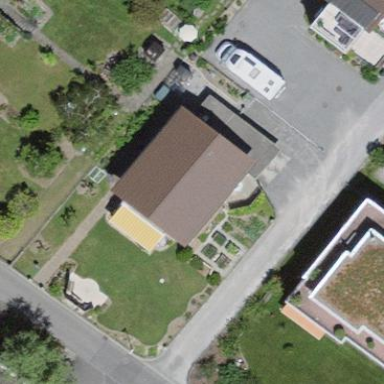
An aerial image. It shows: Gabled roof house.